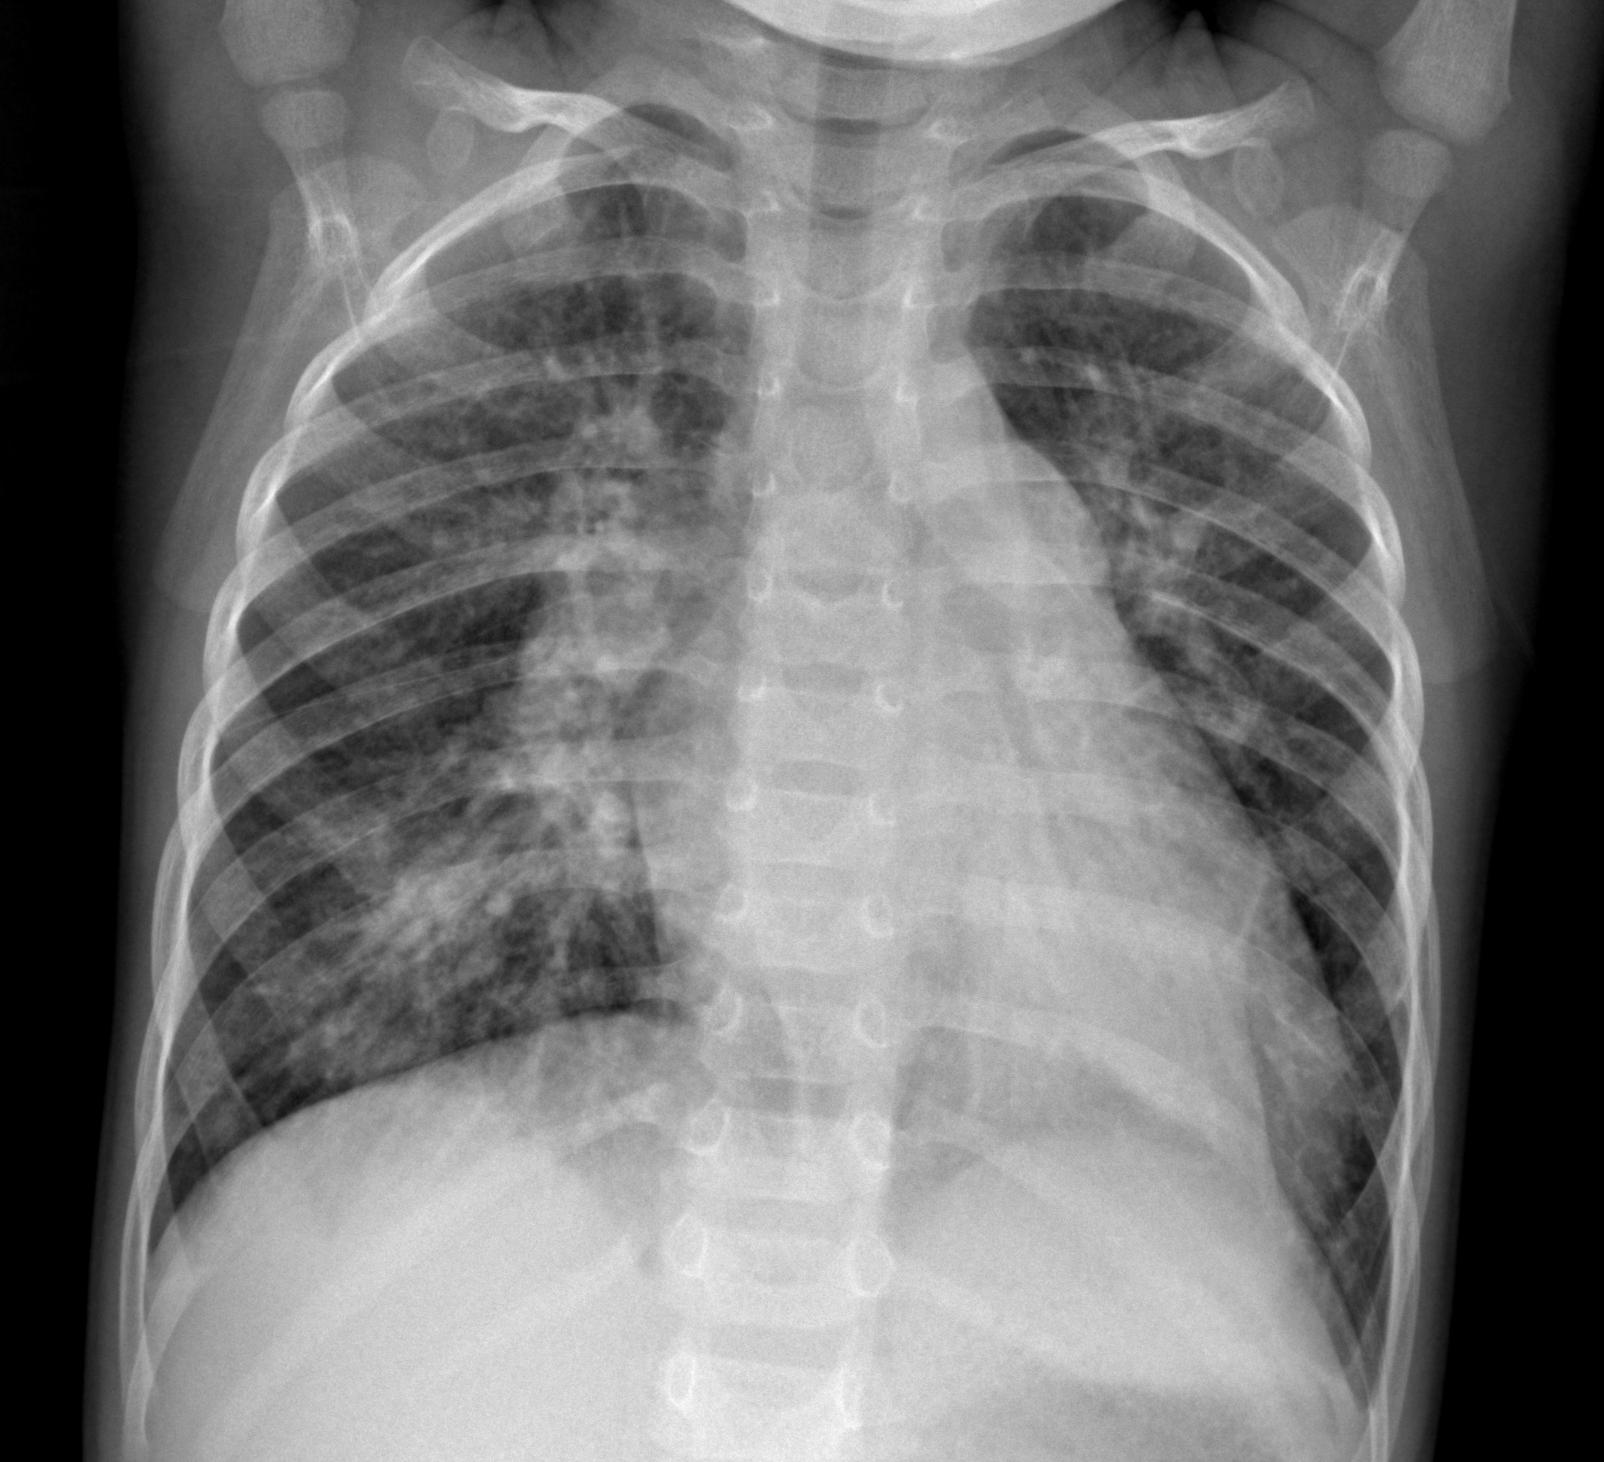
Diagnosis: PNEUMONIA